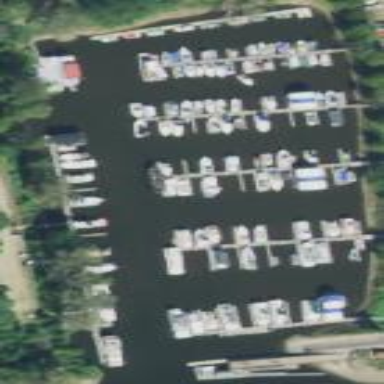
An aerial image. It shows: Marina on leisure land.